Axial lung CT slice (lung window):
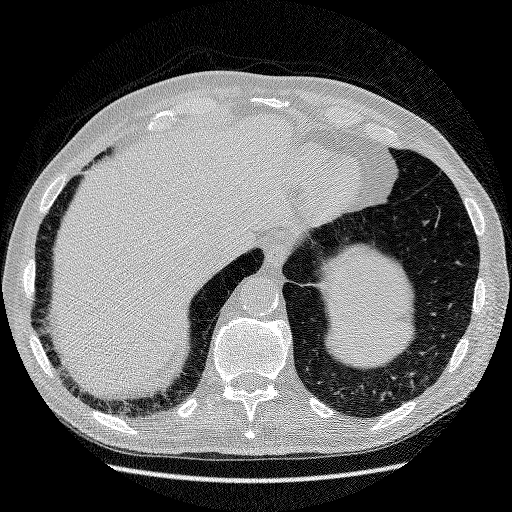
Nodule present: no